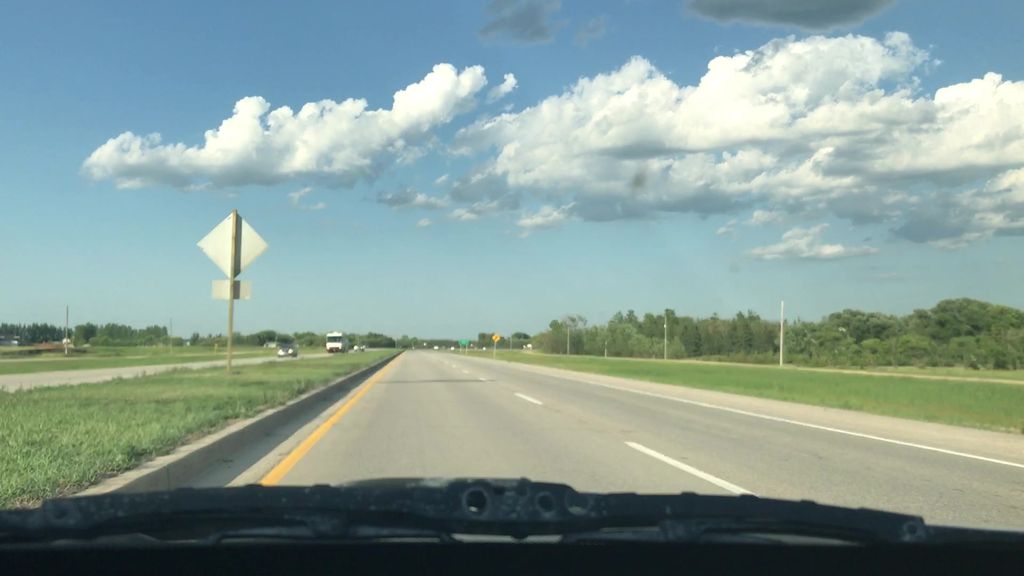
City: winnipeg